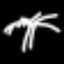
Label: palm tree